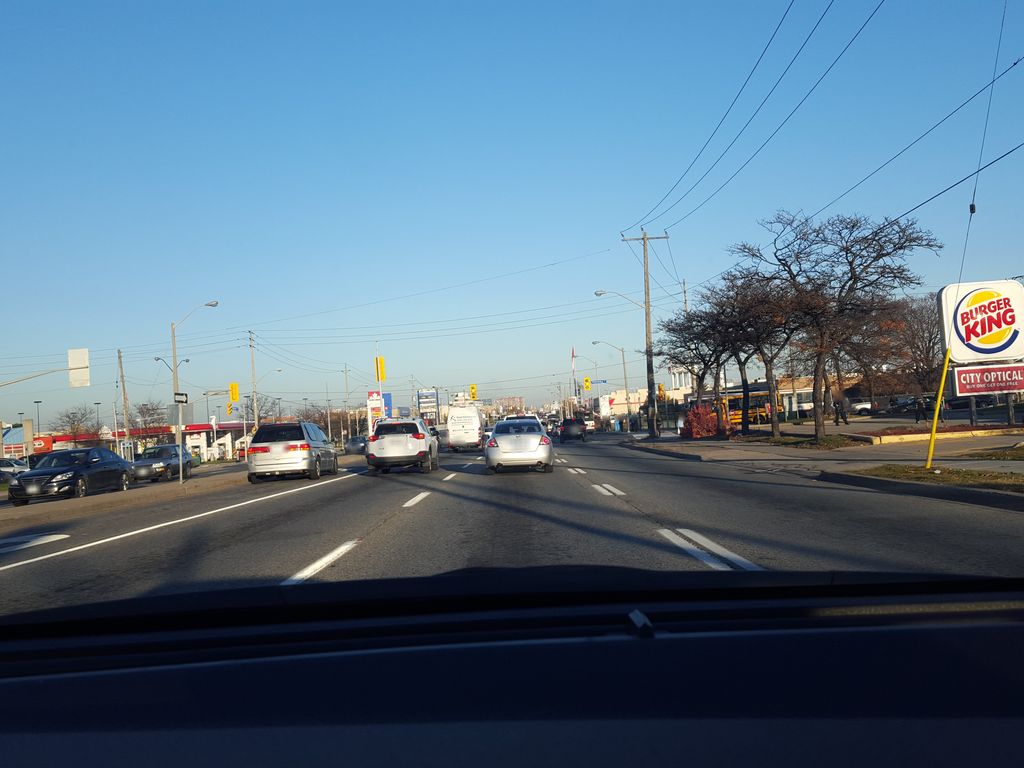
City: toronto